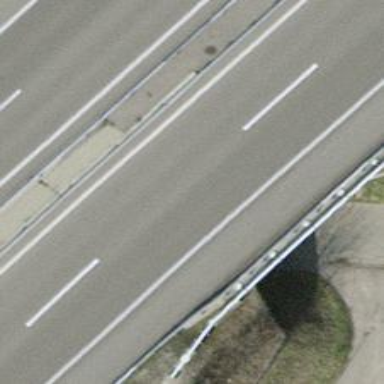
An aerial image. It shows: Bridge over motorway.